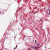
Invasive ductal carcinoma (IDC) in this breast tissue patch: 0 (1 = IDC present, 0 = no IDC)